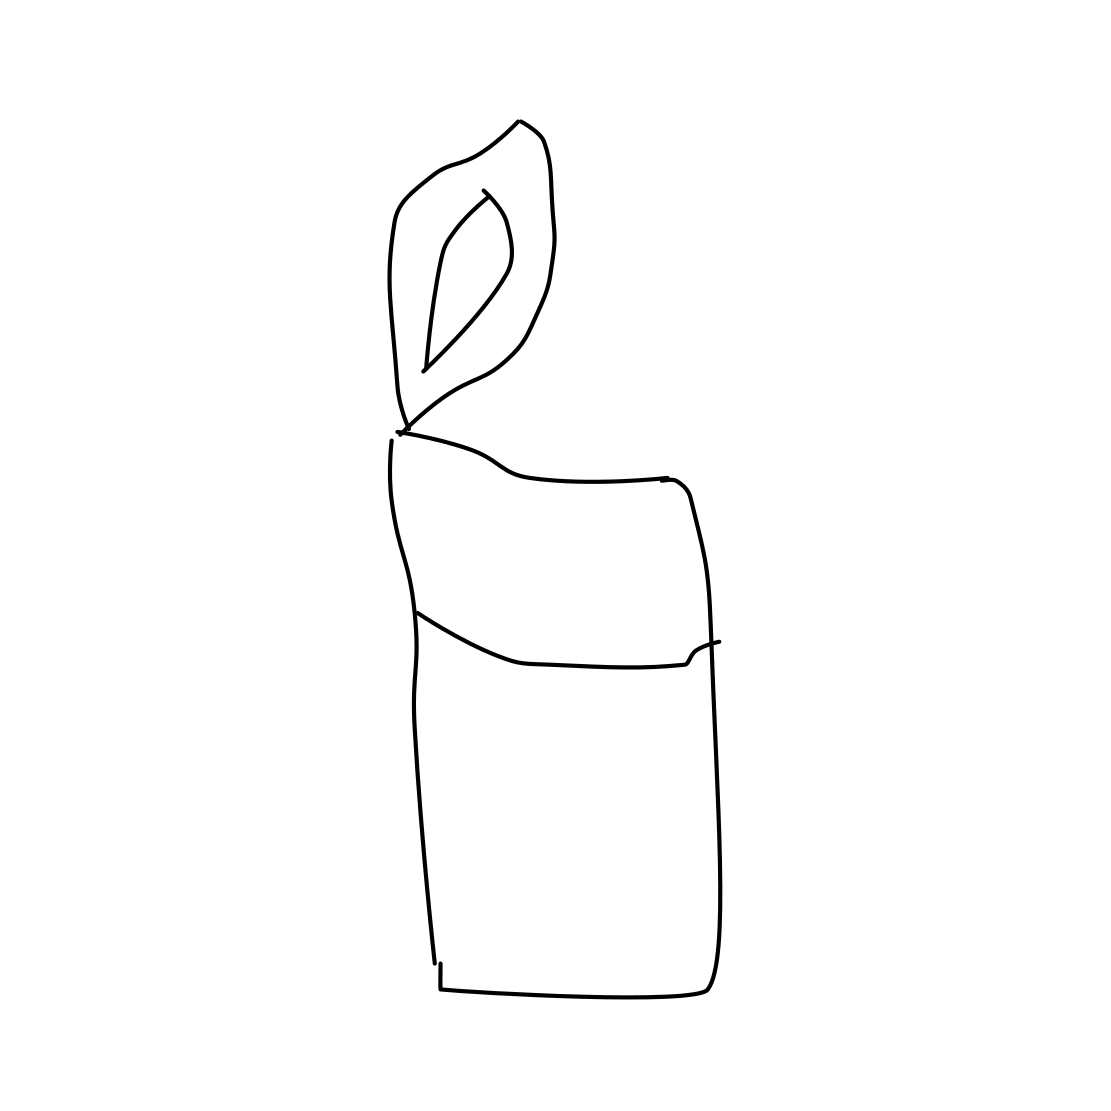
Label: lighter